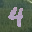
Label: 4